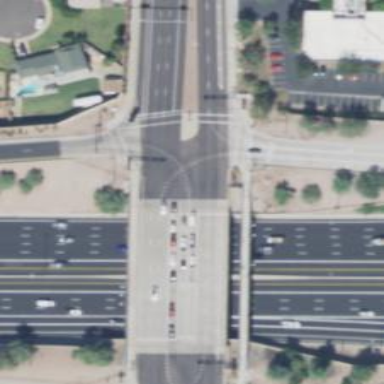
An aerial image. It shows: Secondary road crossing bridge.